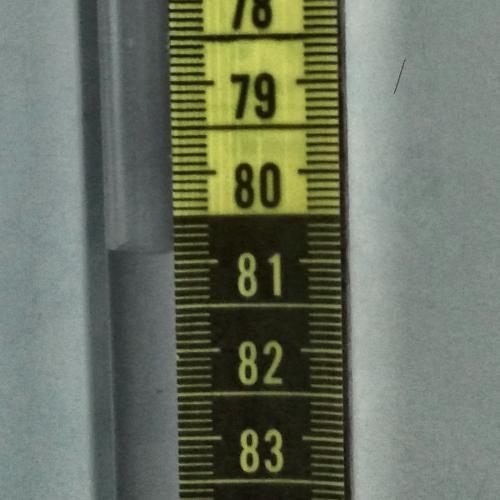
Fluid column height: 80.9 cm